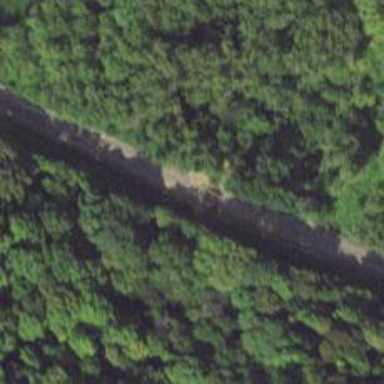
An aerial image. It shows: Railway bridge.